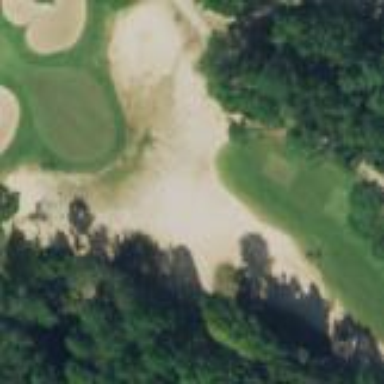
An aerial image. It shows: Sand bunker on golf course.